八年级 · 度量几何学
如图, 在 $\triangle A B C$ 与 $\triangle A E F$ 中, $A B=A E, B C=E F, \angle A B C=\angle A E F, \angle E A B=40^{\circ}$, $A B$ 交 $E F$ 于点 $D$, 连接 $E B$. 下列结论:
    (1) $\angle F A C=40^{\circ}$;
    (2) $A F=A C$;
    (3) $\angle E B C=110^{\circ}$;
    (4) $A D=A C$;
    (5) $\angle E F B=40^{\circ}$,

其中正确的个数为（ $\quad$ ) 个.

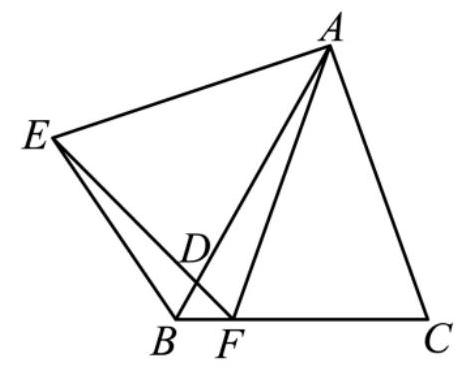
1
B. 2
C. 3
D. 4
答案: C